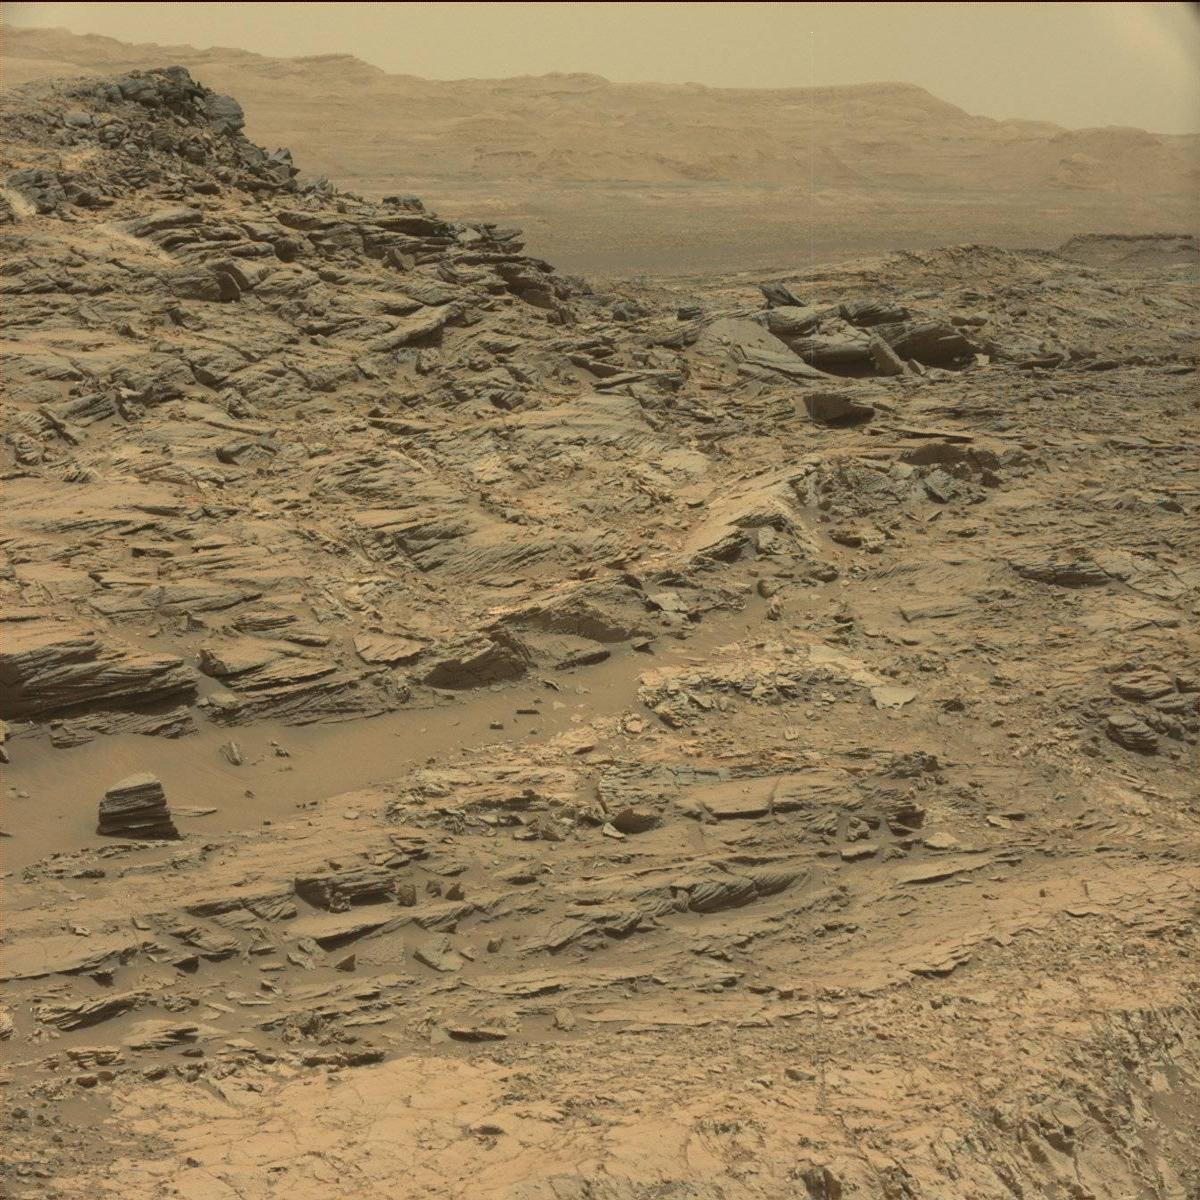
Terrain classes present: Bedrock, Ridge, Rock, Sand / Soil, Sky